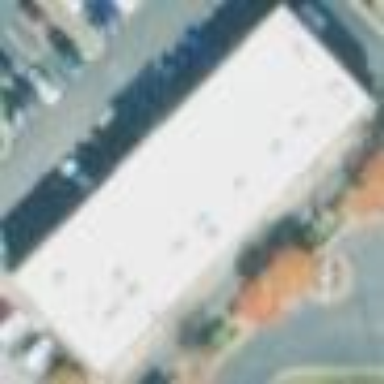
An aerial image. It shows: Commercial building.